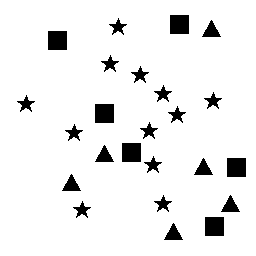
Squares: 6
Triangles: 6
Stars: 12
Total shapes: 24